Field crop: tomato
Growth stage: 1
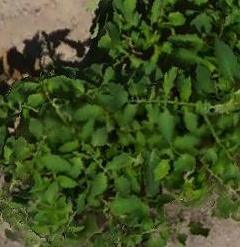
Species: tomato